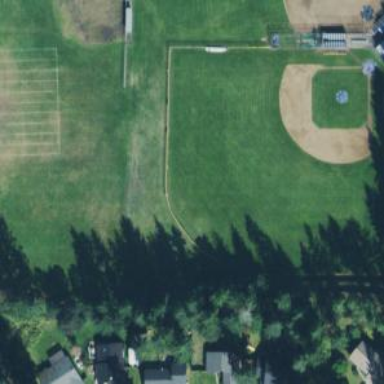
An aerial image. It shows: Baseball pitch for leisure land.